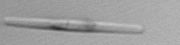
Label: pennate